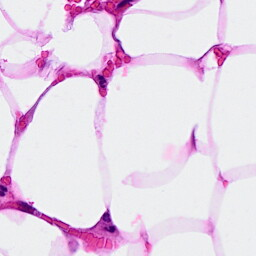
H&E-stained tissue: Breast